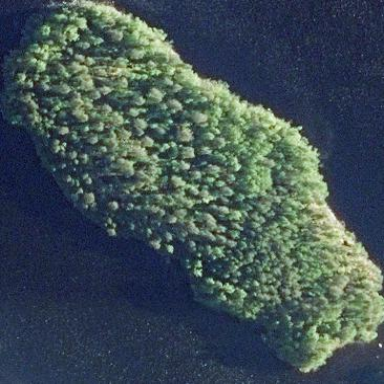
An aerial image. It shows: Islet.